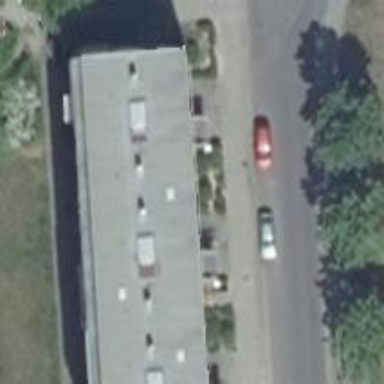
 while the building itself is antique white in color."